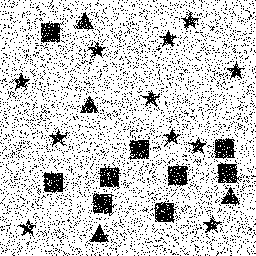
Squares: 9
Triangles: 4
Stars: 11
Total shapes: 24